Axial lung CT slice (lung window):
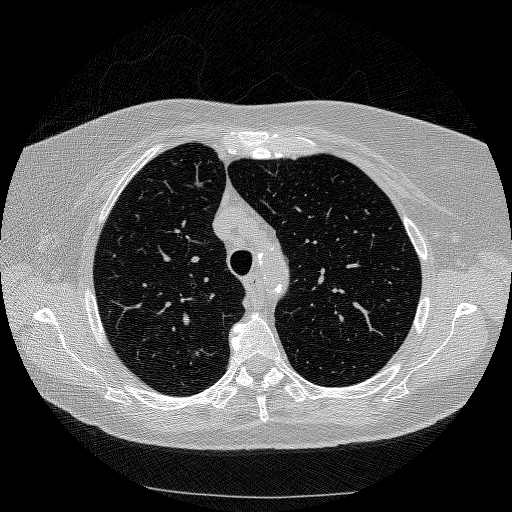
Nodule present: yes
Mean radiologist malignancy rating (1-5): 3